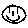
Label: smiley face